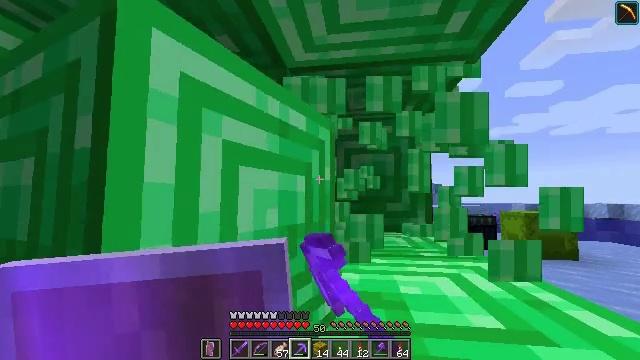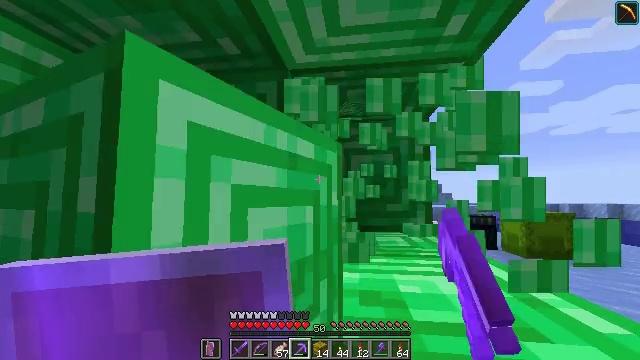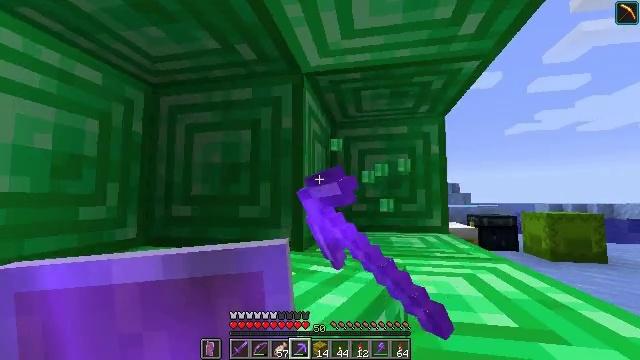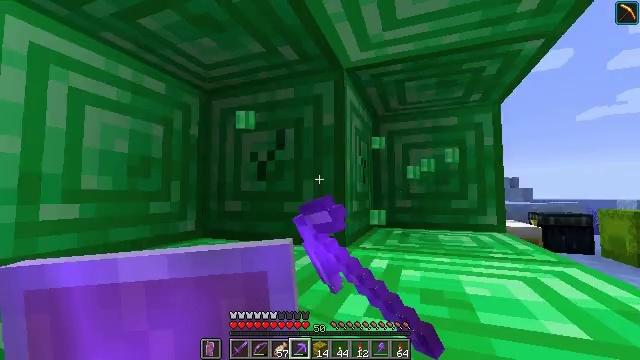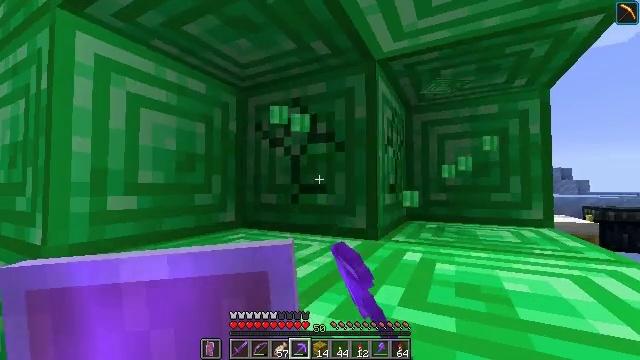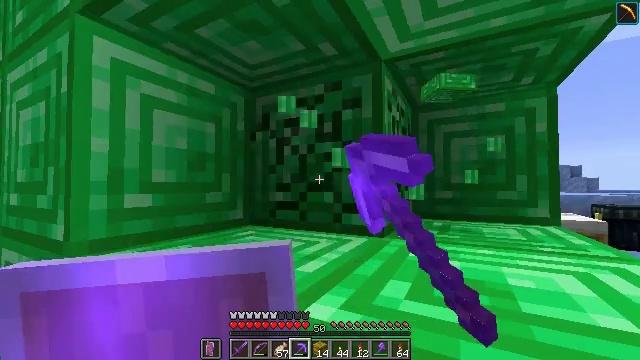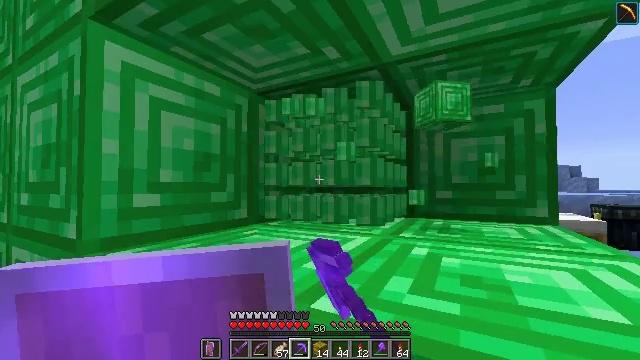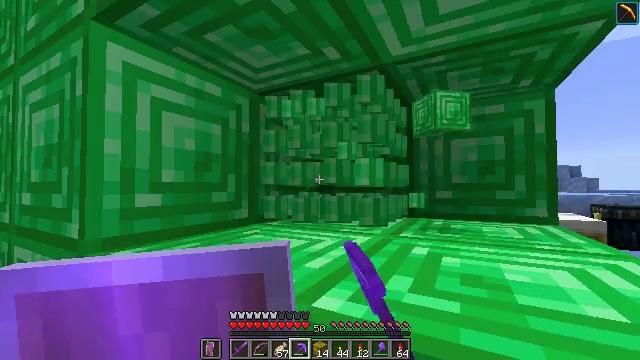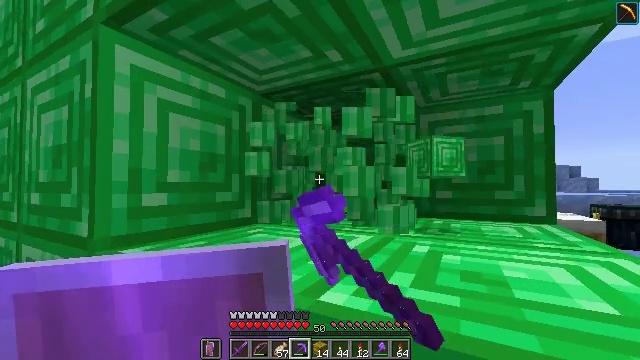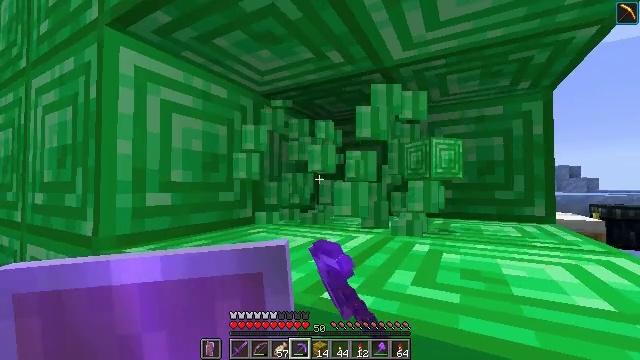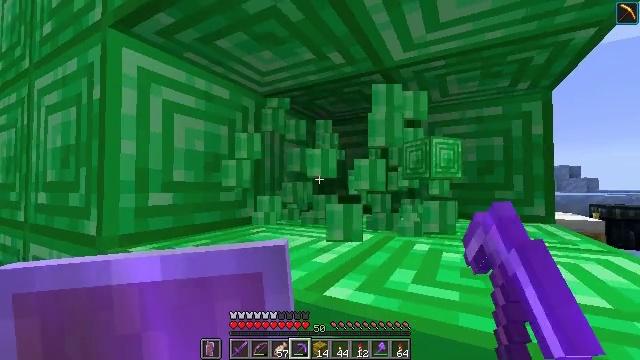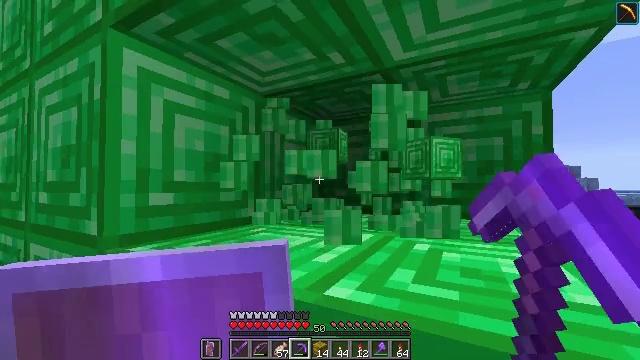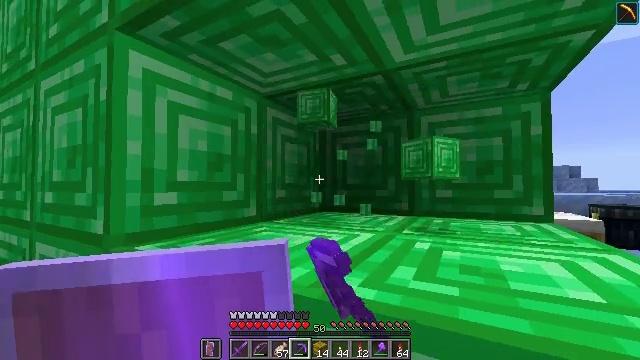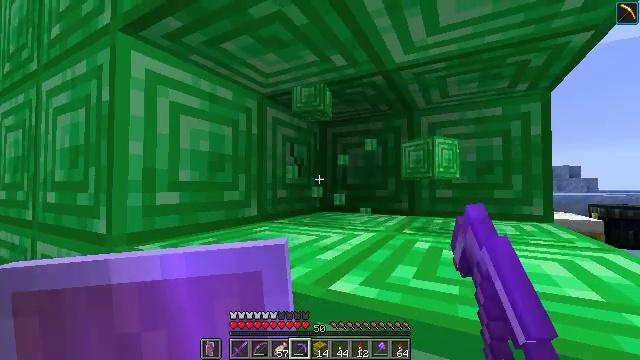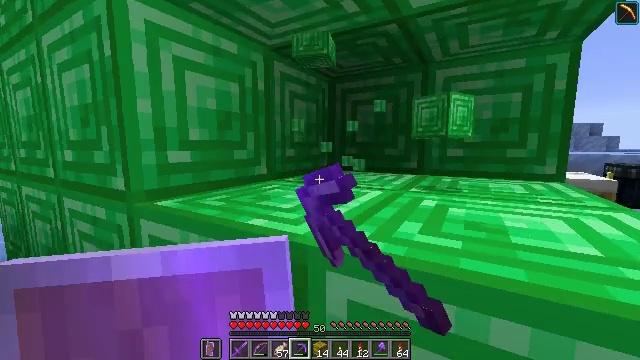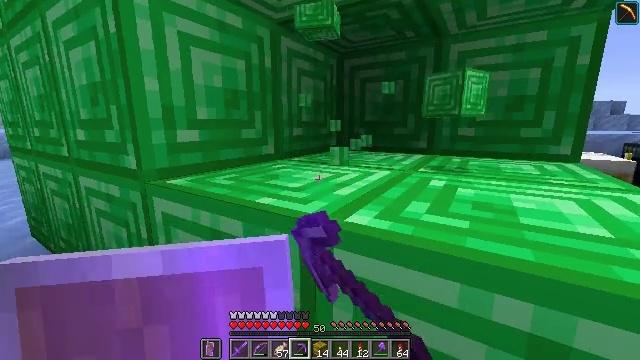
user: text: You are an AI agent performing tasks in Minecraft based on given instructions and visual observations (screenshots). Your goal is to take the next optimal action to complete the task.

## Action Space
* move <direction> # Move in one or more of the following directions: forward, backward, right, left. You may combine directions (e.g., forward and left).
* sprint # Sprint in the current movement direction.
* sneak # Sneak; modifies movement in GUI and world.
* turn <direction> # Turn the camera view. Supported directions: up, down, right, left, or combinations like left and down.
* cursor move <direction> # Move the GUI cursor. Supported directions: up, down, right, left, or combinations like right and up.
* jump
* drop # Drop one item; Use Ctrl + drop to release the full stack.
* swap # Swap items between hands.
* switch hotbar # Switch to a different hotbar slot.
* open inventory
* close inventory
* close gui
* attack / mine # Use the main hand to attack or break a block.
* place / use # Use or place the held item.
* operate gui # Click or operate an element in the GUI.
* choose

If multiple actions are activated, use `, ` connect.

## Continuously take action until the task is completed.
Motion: motion action
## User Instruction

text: Attack the emerald block with a tool.
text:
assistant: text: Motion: move back, sneak, attack / mine
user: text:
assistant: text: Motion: move back, sneak, turn left, attack / mine
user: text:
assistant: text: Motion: move back, sneak, turn left, attack / mine
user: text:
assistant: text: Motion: move back, sneak, turn left and down, attack / mine
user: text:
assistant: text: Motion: sneak, turn left, attack / mine
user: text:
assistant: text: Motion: sneak, attack / mine
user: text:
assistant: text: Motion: sneak, attack / mine
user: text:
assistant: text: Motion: sneak, attack / mine
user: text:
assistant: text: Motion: sneak, attack / mine
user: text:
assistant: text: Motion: sneak, attack / mine
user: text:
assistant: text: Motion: sneak, attack / mine
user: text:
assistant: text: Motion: sneak, attack / mine
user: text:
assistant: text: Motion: sneak, attack / mine
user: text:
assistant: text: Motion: sneak, turn left and down, attack / mine
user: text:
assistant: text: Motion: move forward, sneak, turn left and down, attack / mine
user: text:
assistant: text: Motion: move forward, sneak, attack / mine
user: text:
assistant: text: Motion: move forward, sneak, attack / mine
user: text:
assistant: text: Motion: move forward, sneak, attack / mine
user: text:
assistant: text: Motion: move forward, sneak, attack / mine
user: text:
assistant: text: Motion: move forward, sneak, attack / mine
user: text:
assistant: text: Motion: sneak, turn right, attack / mine
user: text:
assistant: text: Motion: sneak, turn right, attack / mine
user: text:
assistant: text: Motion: sneak, turn right, attack / mine
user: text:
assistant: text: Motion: sneak, turn right, attack / mine
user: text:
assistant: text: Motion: sneak, turn right, attack / mine
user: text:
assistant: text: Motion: sneak, turn right, attack / mine
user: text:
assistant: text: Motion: sneak, turn right, attack / mine
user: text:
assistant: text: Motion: move forward, sneak, turn right, attack / mine
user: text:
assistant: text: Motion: move forward, sneak, turn right, attack / mine
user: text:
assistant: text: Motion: move forward, sneak, turn right, attack / mine